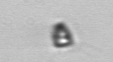
Label: Pyramimonas